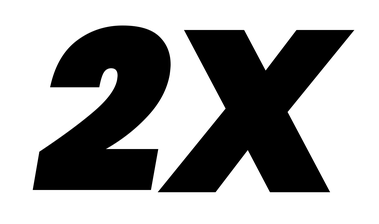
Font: Poppins-BlackItalic